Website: bh-photo
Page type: customer-info-address
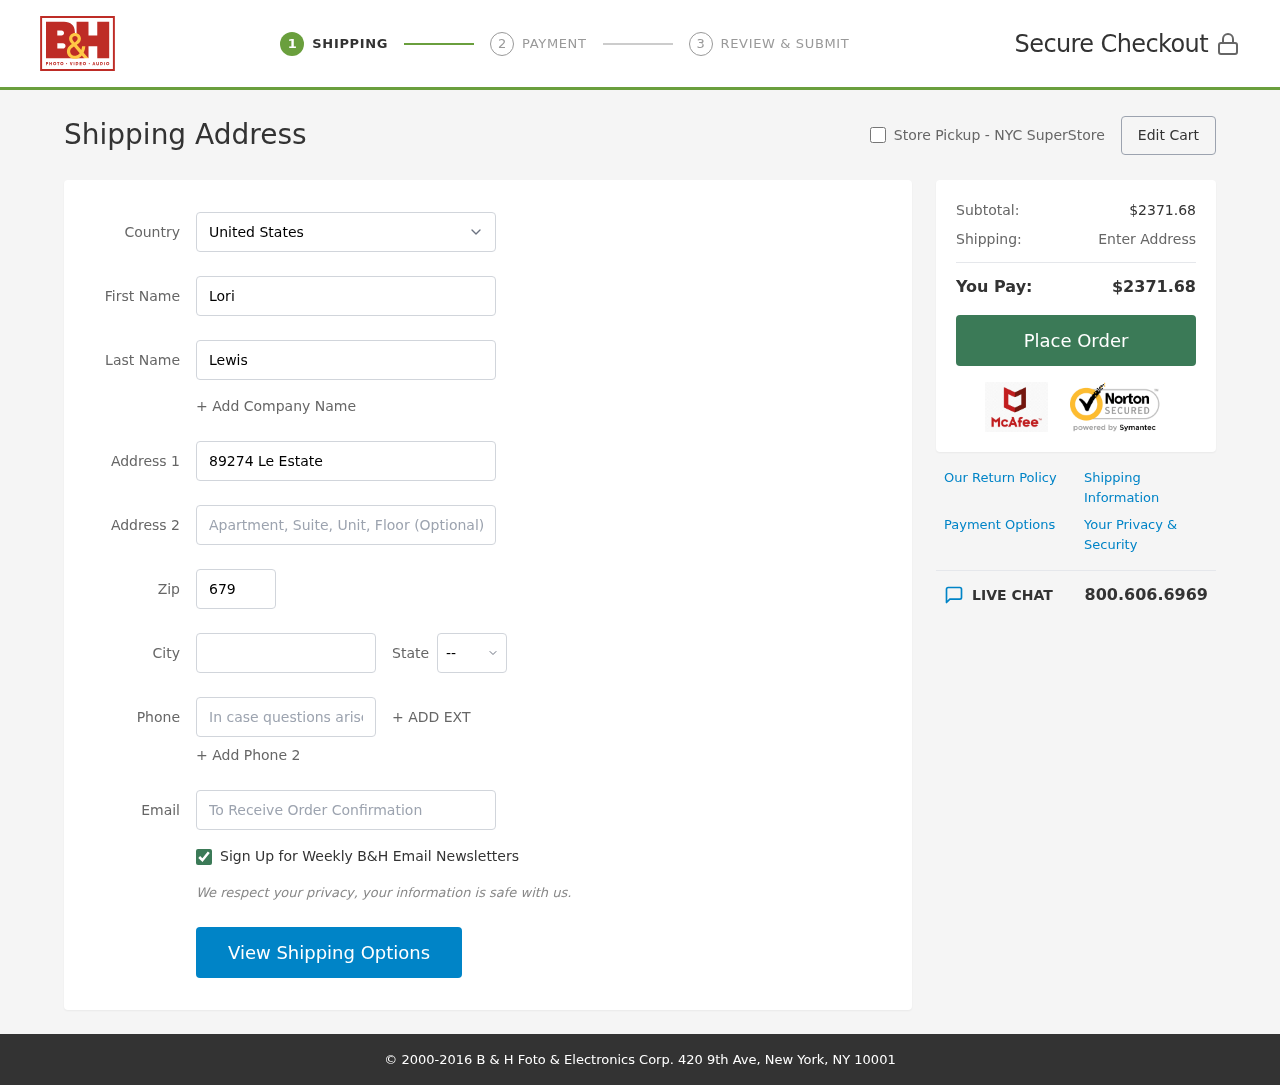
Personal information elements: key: PII_CITY
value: Fernandezberg
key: PII_COUNTRY
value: United States
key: PII_EMAIL
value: lori.lewis@yahoo.com
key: PII_FIRSTNAME
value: Lori
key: PII_LASTNAME
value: Lewis
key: PII_PHONE
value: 6286499133
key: PII_POSTCODE
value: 67933
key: PII_STATE_ABBR
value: KY
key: PII_STREET
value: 89274 Le Estate
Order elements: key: ORDER_SUBTOTAL
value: $2371.68
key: ORDER_TOTAL
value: $2371.68